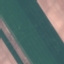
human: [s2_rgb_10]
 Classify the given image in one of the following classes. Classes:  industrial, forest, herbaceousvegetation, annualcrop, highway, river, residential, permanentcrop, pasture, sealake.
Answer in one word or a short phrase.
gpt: AnnualCrop